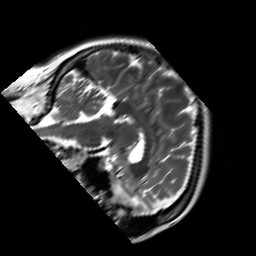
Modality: T2w
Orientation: sagittal
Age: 23
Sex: female
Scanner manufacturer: siemens
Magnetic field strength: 3 T
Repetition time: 7 s
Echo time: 0.09 s